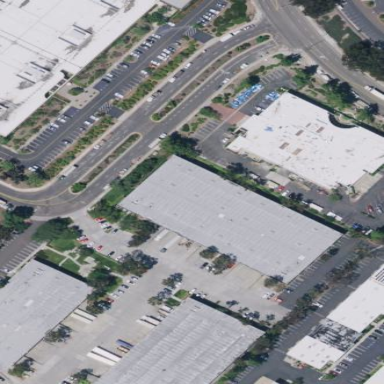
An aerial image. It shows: Industrial building.